Question: I'm trying to figure out why my 'NSFetchedResultsController' instance seems to be ignoring it's 'sortDescriptor's when content changes. All delegate methods, etc., are called, but when the relevant property that I'm sorting on changes, I only get an 'NSFetchedResultsChangeUpdate' change notification, and resorting of content has not occurred:
Here's how I'm creating the 'NSFetchedResultsController' instance:
'''
NSManagedObjectContext *context = [UIApplication managedObjectContext];
_fetchRequest = [[NSFetchRequest alloc] initWithEntityName:NSStringFromClass([MCCDBook class])];
_fetchRequest.sortDescriptors = @[
[NSSortDescriptor sortDescriptorWithKey:@"lastOpened" ascending:true selector:@selector(compare:)]
];
_fetchRequest.entity = [NSEntityDescription entityForName:_fetchRequest.entityName inManagedObjectContext:context];
_fetchedResultsController = [[NSFetchedResultsController alloc] initWithFetchRequest:_fetchRequest managedObjectContext:context sectionNameKeyPath:@"sectionTitle" cacheName:nil];
_fetchedResultsController.delegate = self;
'''
Here's what the property that sorting is done on looks like:

And here is how I'm updating said property:
'''
entity.lastOpened = [NSDate date];
[entity.managedObjectContext save:nil];
'''
Any ideas? This one is puzzling me.
I've done some more testing, and it appears the problem is this: 'NSFetchedResultsController' is only bothering to do any resorting on the original 'sortDescriptors'. If I change the request's 'sortDescriptors' or it's 'predicate' after initialization of 'NSFetchedResultsController' (and I am calling 'performFetch:'), my delegate methods are called, but the 'fetchedObjects' does not resort itself.
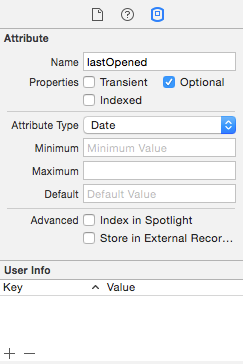
Answer: As per comments, it seems that the FRC gets confused if you vary the fetch request's predicate or sort descriptors on the fly. If you need to vary them, then instantiate a completely new FRC with the new predicate and sort descriptors.